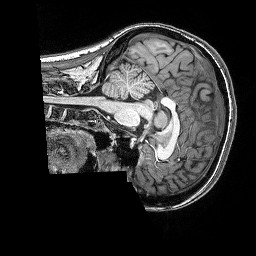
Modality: T1w
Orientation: sagittal
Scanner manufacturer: siemens
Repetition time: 2.5 s
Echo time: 0.00341 s